Aerial crown-view tile of a tropical tree (Barro Colorado Island, Panama), acquired 20250818:
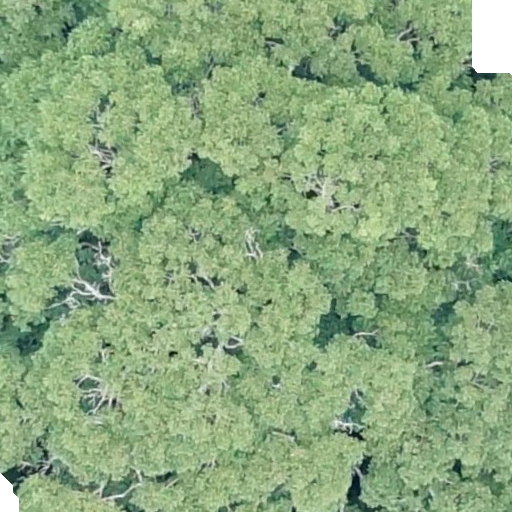
Species: Dipteryx oleifera
GBIF accepted scientific name: Dipteryx oleifera
Crown area: 648.058 m²